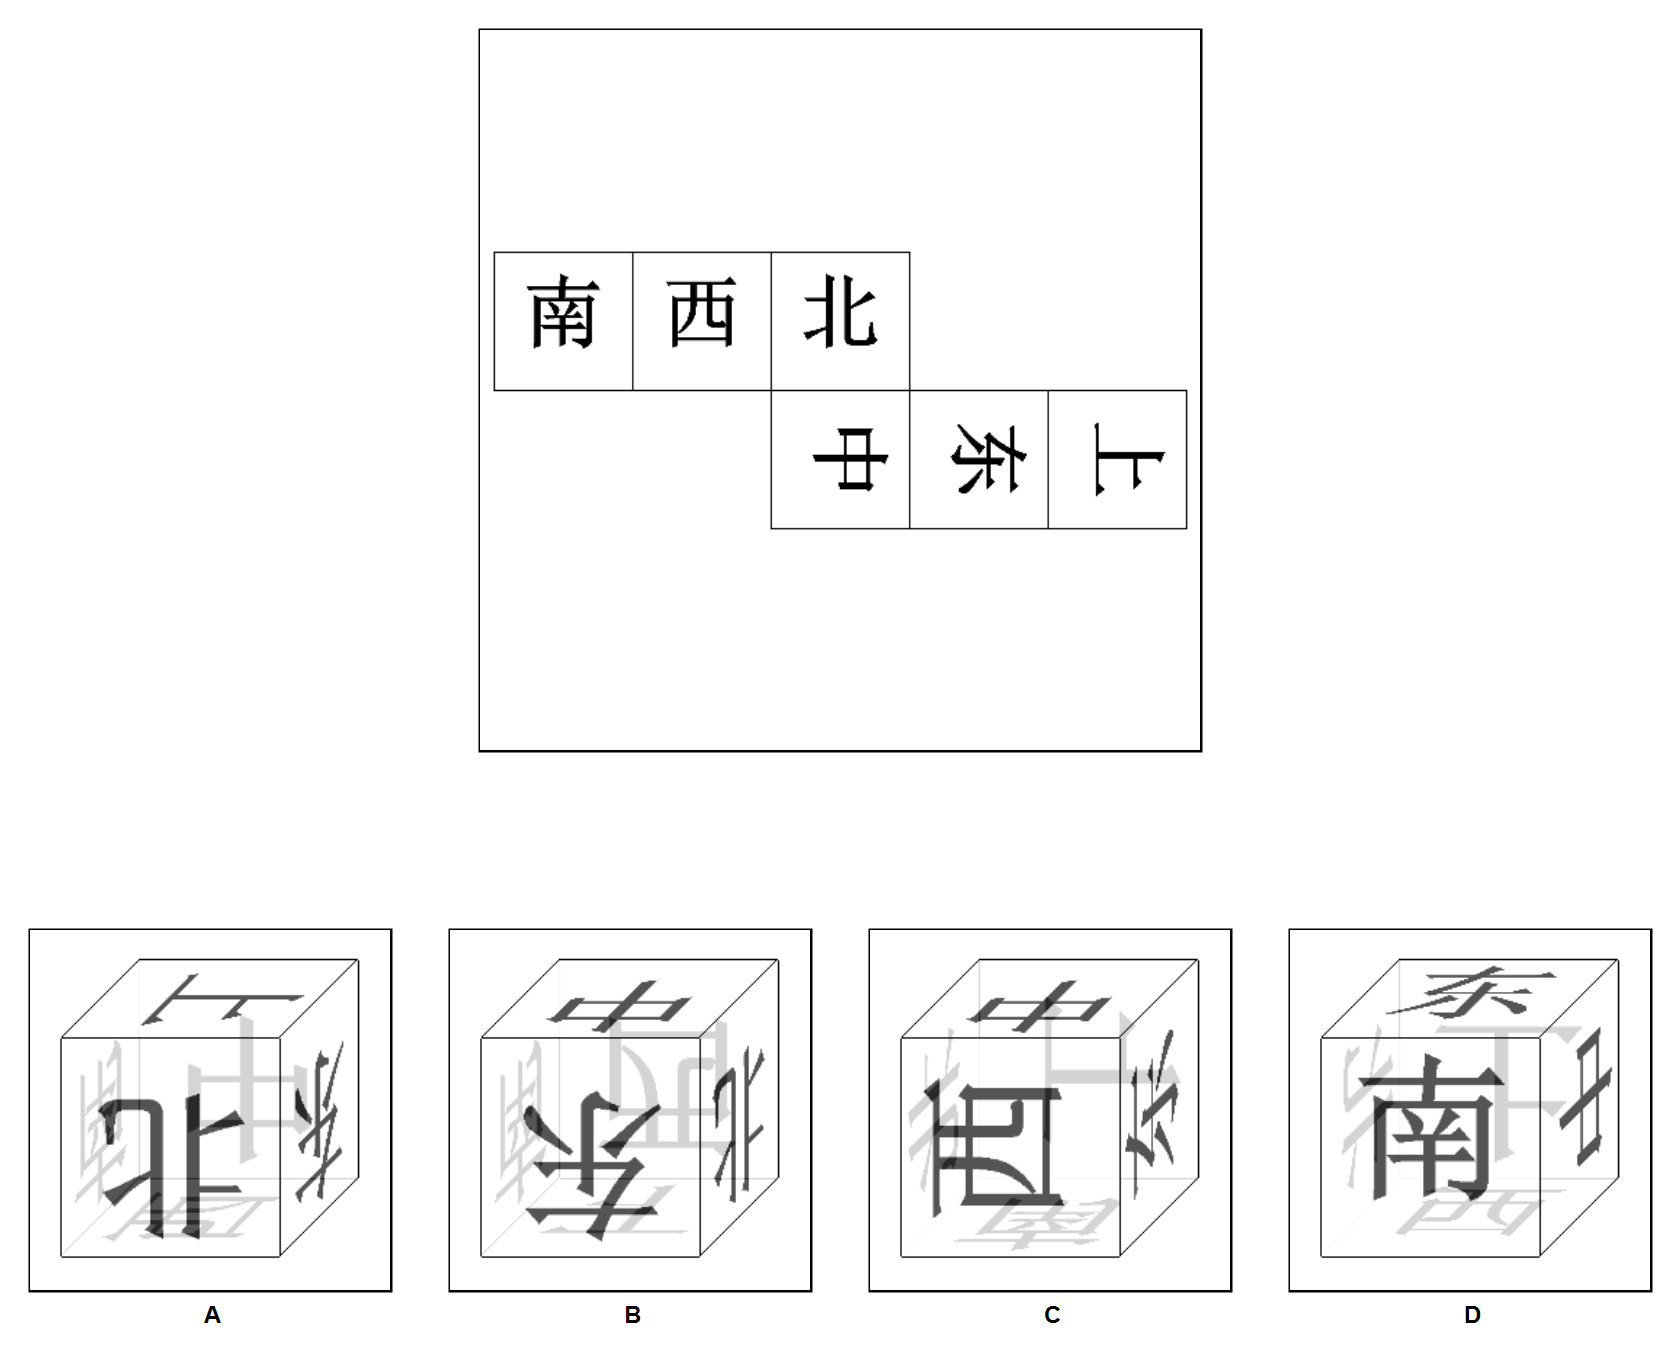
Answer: B